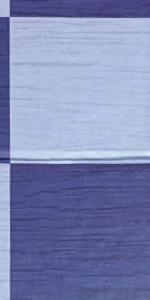
Label: Empty